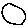
Label: circle